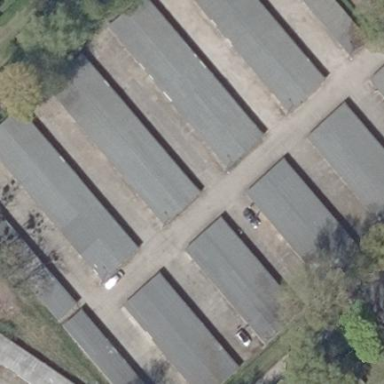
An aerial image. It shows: Group of garages.